Field crop: maize
Growth stage: 2
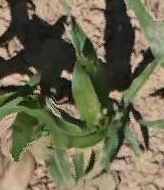
Species: maize